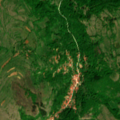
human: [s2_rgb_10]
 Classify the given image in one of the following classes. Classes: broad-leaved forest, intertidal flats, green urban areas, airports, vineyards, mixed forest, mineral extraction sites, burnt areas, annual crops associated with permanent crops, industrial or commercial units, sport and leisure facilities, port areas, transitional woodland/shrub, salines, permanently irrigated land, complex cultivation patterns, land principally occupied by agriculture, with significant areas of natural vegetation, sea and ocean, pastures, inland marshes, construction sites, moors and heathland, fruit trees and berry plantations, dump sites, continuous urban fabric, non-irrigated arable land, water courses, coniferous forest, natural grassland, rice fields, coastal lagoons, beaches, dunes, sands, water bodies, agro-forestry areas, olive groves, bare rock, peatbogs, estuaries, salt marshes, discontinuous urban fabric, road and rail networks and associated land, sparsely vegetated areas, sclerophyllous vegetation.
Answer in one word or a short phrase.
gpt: complex cultivation patterns, land principally occupied by agriculture, with significant areas of natural vegetation, broad-leaved forest, transitional woodland/shrub